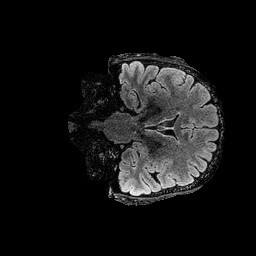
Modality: FLAIR
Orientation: coronal
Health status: ill
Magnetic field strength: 3 T